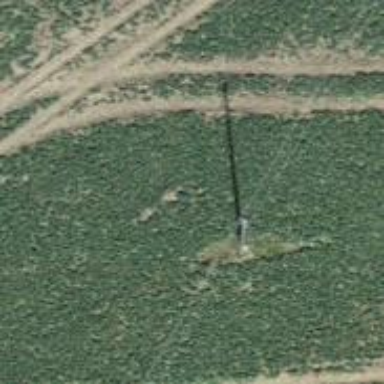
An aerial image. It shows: Power pole.